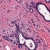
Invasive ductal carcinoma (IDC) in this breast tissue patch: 0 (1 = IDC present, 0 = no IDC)